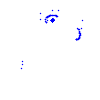
Particle: proton